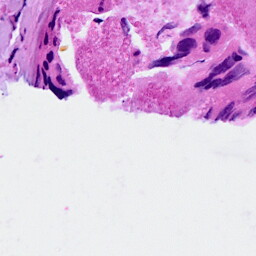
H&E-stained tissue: Breast